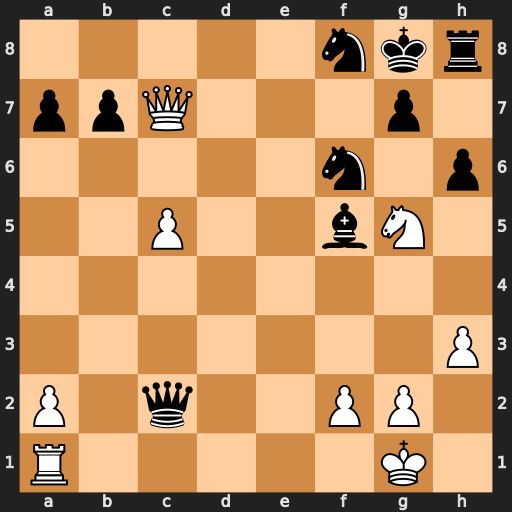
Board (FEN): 5nkr/ppQ3p1/5n1p/2P2bN1/8/7P/P1q2PP1/R5K1
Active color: w
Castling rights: -
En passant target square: -
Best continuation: Qf7#